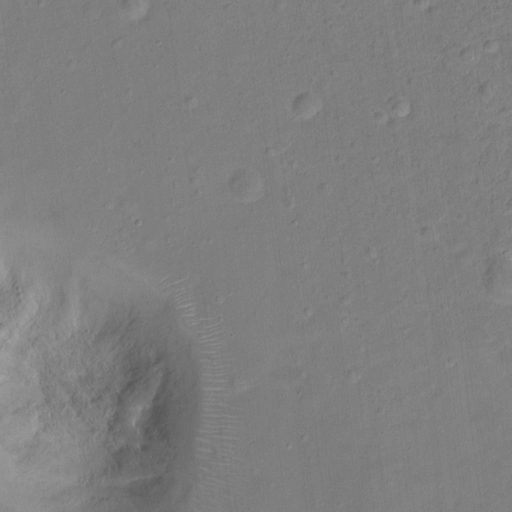
Classes present: Background